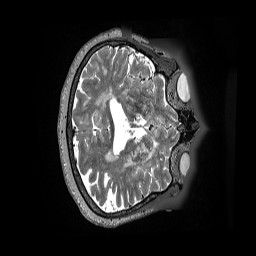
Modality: T2w
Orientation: axial
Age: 76
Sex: male